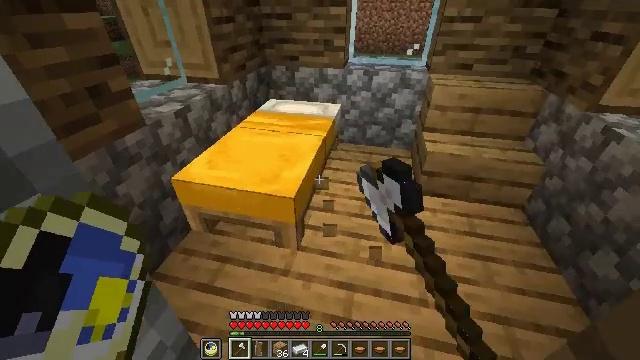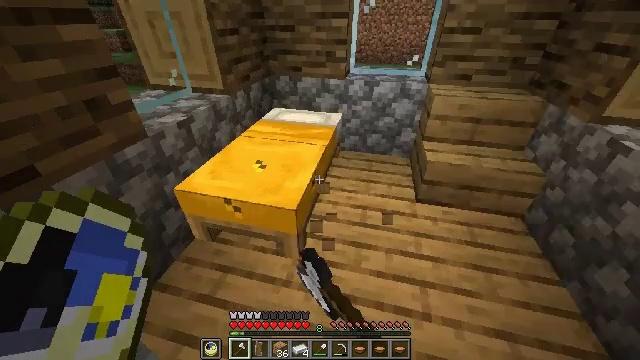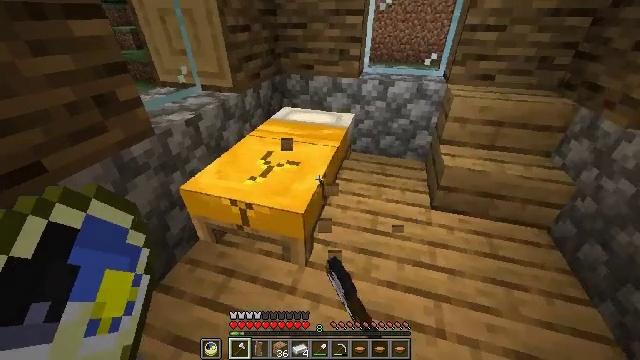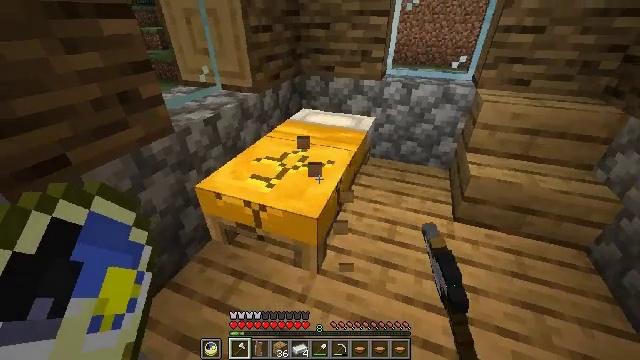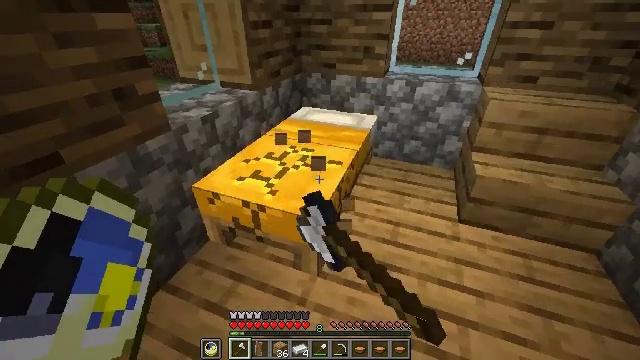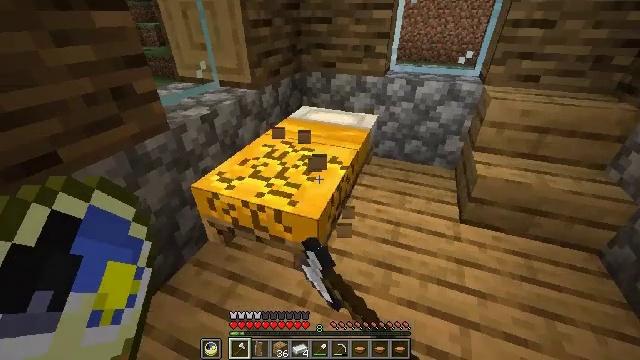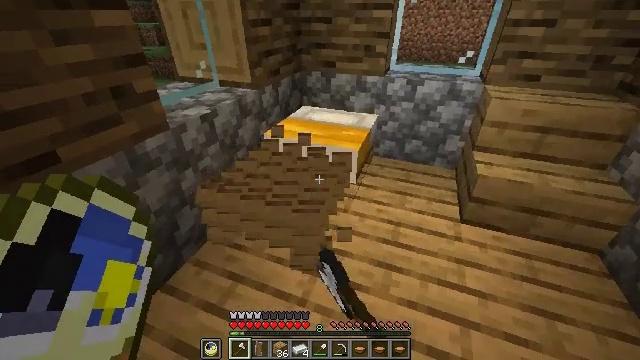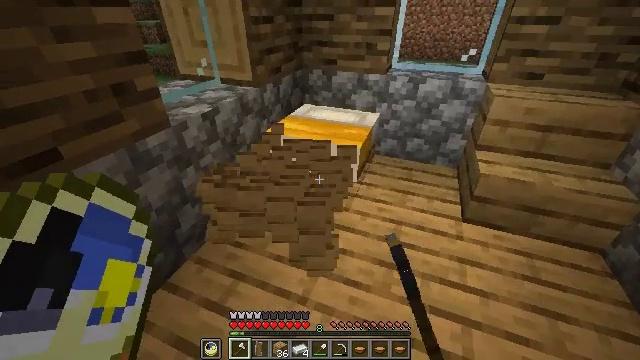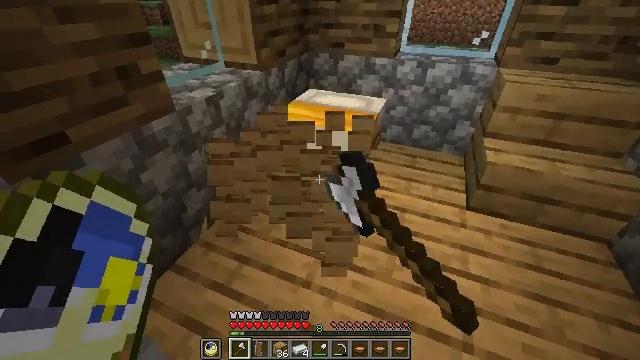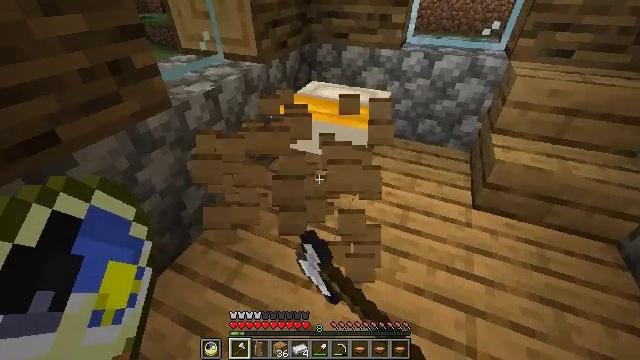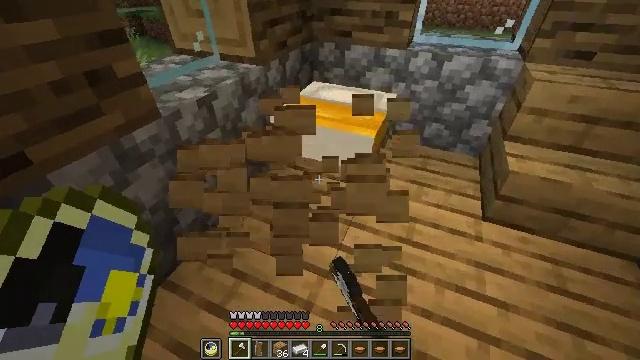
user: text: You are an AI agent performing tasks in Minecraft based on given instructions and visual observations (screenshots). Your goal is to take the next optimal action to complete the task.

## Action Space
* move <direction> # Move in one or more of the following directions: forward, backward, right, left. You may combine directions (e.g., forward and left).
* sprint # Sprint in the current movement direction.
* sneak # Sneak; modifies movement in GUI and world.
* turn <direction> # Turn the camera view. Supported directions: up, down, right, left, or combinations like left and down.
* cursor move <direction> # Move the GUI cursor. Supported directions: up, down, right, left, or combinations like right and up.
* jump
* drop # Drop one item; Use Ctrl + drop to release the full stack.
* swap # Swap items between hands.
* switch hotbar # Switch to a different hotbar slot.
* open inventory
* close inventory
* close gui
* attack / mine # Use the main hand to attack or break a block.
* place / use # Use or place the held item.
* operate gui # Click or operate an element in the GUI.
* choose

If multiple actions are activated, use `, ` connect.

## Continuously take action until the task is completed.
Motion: motion action
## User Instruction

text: Collect the yellow bed from its place.
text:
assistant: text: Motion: attack / mine
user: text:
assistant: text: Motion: turn left, attack / mine
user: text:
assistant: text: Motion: turn left, attack / mine
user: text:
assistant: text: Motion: attack / mine
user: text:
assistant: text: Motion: attack / mine
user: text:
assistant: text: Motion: attack / mine
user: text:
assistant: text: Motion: attack / mine
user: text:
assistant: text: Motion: turn left and down, attack / mine
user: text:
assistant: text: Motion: move forward, turn down, attack / mine
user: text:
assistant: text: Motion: move forward, turn down, attack / mine
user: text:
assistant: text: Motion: attack / mine